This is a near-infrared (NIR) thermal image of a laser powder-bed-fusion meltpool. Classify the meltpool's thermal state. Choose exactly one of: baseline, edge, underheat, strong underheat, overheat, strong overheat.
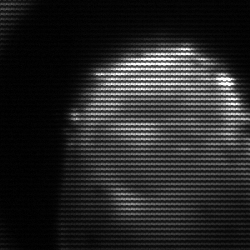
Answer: edge